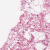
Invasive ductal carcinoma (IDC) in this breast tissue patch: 0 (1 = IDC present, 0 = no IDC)